Chest X-ray. View position: AP
Patient age: 44
Patient sex: M
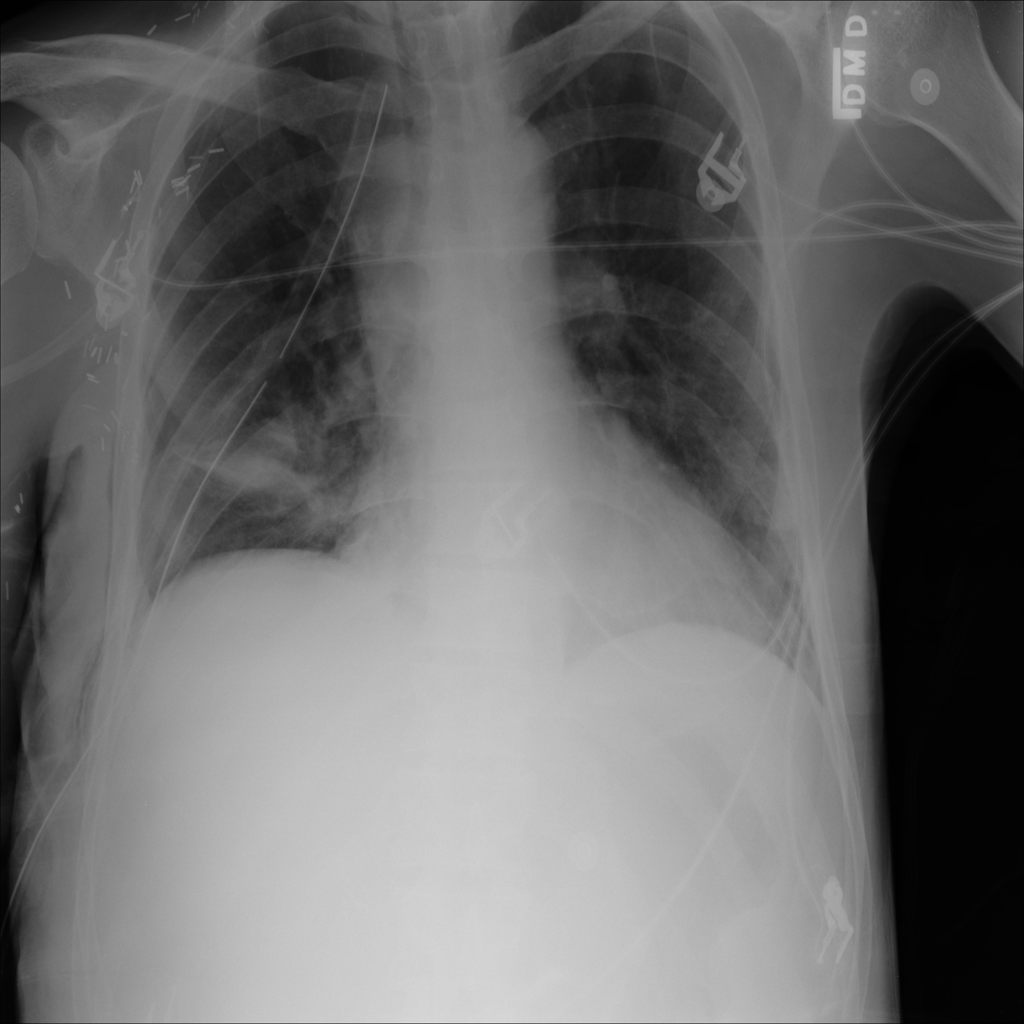
Finding: Pneumothorax